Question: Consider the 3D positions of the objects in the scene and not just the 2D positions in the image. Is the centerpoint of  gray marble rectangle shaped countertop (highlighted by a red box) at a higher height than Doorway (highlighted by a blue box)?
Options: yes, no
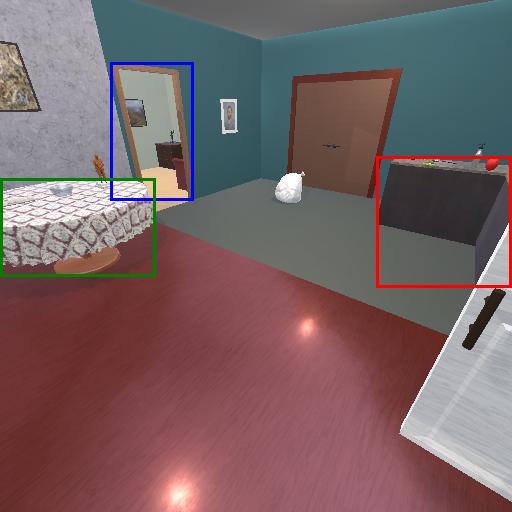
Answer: yes